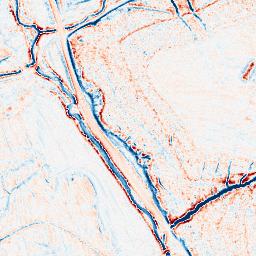
Category: classical
Decomposition family: gaussian
Decomposition parameters: sigma: 2
Upsampling method: sinc_hamming
Upsampling parameters: scale: 4
kernel_size: 16
Upsampling scale: 4